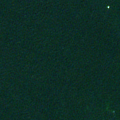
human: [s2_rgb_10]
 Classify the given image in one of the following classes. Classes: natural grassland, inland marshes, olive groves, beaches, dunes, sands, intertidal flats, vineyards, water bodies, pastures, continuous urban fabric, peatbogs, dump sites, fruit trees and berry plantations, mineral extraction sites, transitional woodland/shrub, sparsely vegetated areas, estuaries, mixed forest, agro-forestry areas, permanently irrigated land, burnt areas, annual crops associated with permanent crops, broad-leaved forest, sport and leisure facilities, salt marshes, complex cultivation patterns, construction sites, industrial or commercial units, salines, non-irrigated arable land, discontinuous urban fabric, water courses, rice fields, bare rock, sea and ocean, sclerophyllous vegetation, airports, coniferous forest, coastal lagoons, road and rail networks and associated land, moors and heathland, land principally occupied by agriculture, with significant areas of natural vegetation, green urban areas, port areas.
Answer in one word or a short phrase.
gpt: sea and ocean